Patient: sex M, age 43
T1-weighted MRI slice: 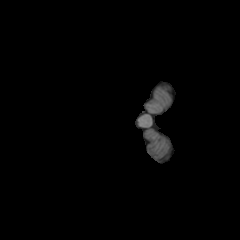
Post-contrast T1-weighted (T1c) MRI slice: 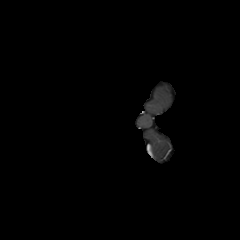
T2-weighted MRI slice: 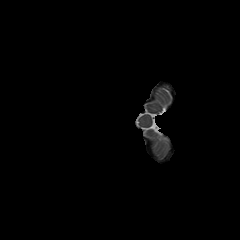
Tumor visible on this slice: no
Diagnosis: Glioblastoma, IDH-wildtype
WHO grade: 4